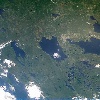
Label: land